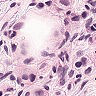
Metastatic tissue present: yes